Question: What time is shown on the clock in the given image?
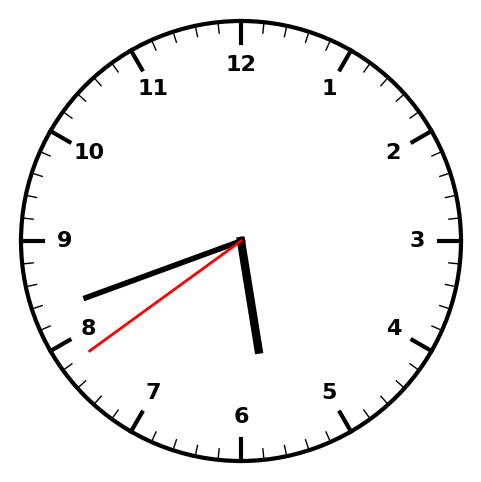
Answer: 05:41:39